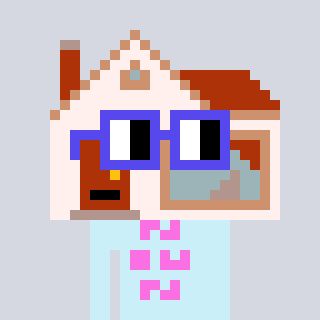
a pixel art character with square blue glasses, a house-shaped head and a cold-colored body on a cool background